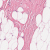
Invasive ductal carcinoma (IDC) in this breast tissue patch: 0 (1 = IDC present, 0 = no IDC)